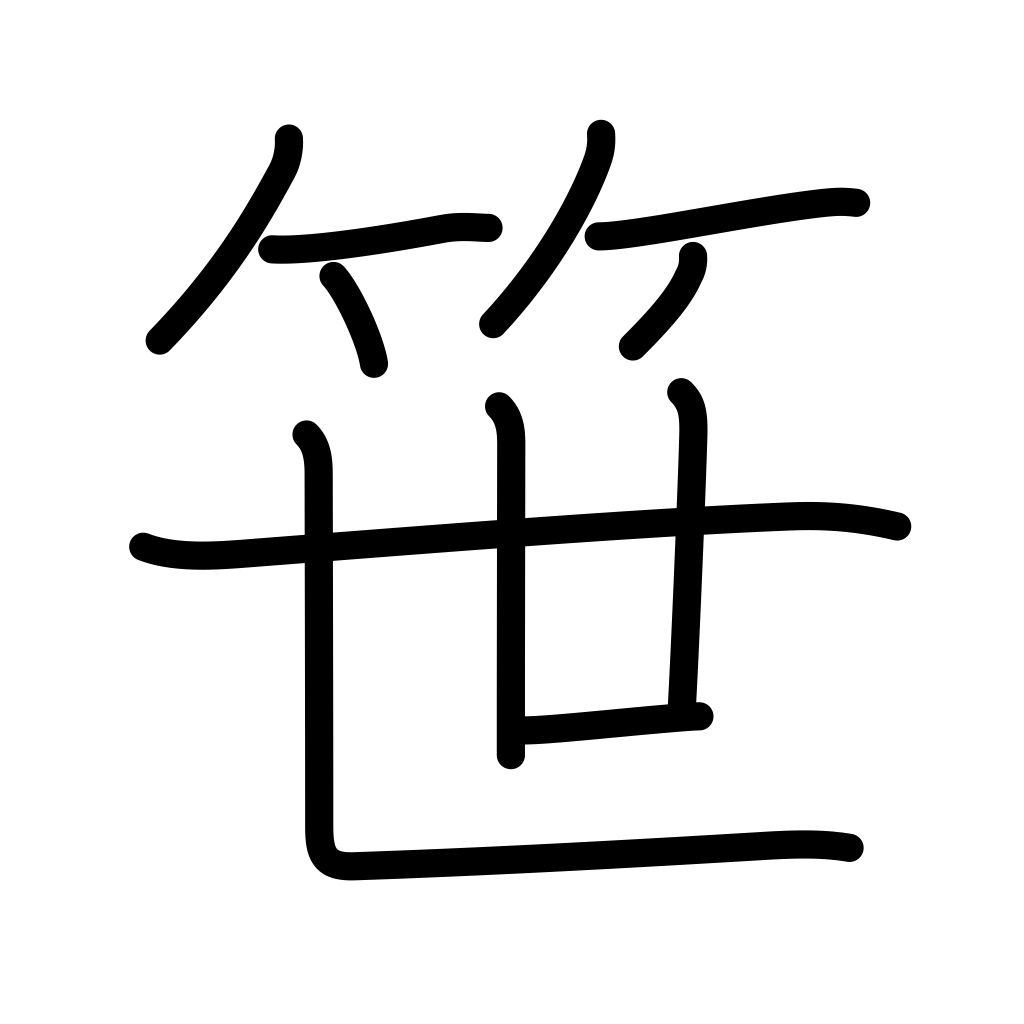
Meaning: bamboo grass